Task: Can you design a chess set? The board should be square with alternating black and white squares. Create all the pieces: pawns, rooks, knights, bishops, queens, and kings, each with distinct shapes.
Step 3758:
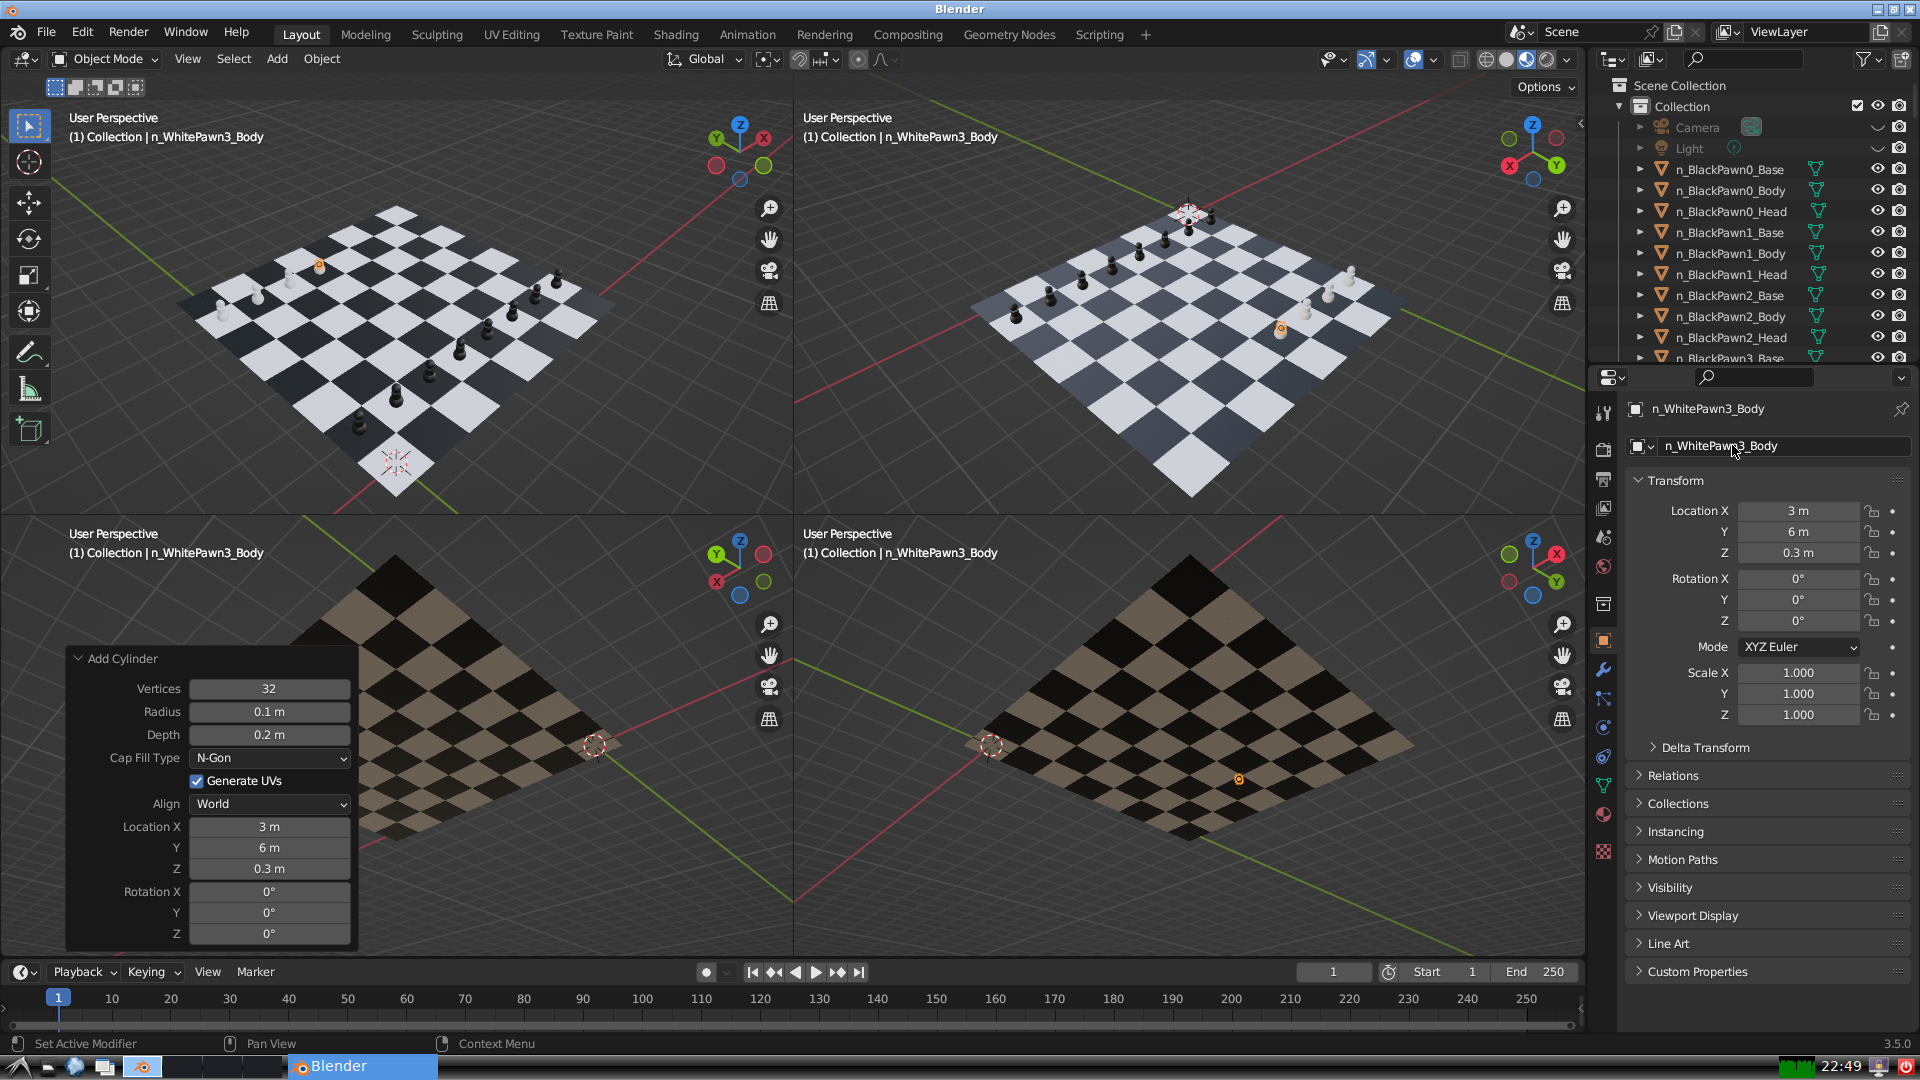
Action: {"mouse_move": [1603, 815]}